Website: lowes
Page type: billing-address
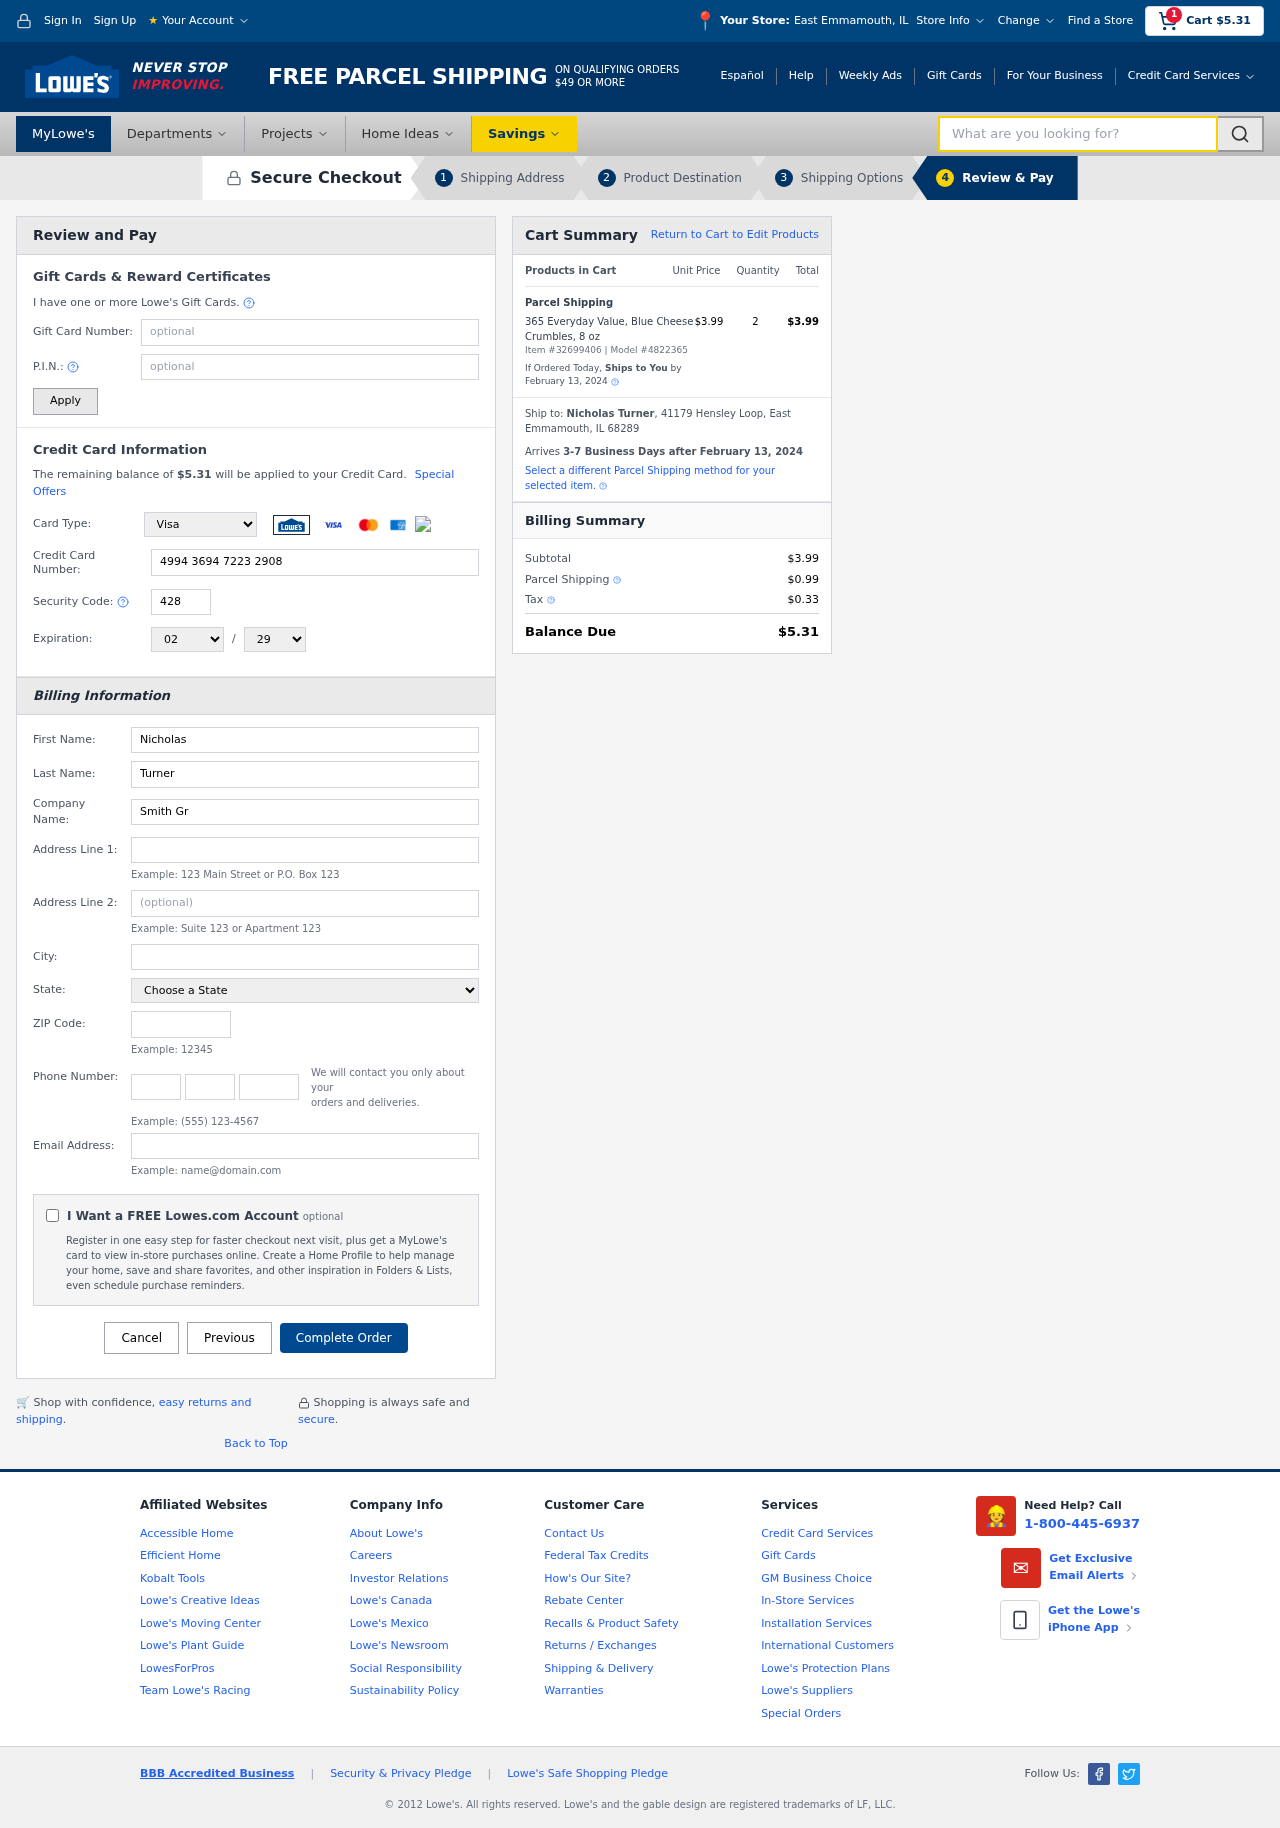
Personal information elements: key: PII_CARD_CVV
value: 428
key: PII_CARD_EXPIRY_MONTH
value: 02
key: PII_CARD_EXPIRY_YEAR
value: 29
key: PII_CARD_NUMBER
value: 4994 3694 7223 2908
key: PII_CARD_TYPE
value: Visa
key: PII_CITY
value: East Emmamouth
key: PII_CITY_STATE
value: East Emmamouth, IL
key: PII_COMPANY
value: Smith Group
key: PII_EMAIL
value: nicholas.turner@gmail.com
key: PII_FIRSTNAME
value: Nicholas
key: PII_FULLNAME
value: Nicholas Turner
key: PII_LASTNAME
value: Turner
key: PII_PHONE_AREA
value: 378
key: PII_PHONE_PREFIX
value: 672
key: PII_PHONE_SUFFIX
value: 3806
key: PII_POSTCODE
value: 68289
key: PII_STATE
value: Illinois
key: PII_STREET
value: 41179 Hensley Loop
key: PII_CITY_STATE_ZIP
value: East Emmamouth, IL 68289
Product elements: key: PRODUCT1_NAME
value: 365 Everyday Value, Blue Cheese Crumbles, 8 oz
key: PRODUCT1_PRICE
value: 3.99
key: PRODUCT1_QUANTITY
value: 2
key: PRODUCT_ITEM_NUMBER
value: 32699406
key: PRODUCT_MODEL_NUMBER
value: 4822365
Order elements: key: ORDER_SUBTOTAL
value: $5.31
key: ORDER_TOTAL
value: $5.31
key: ORDER_SHIPPING_DATE
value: February 13, 2024
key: ORDER_SUBTOTAL
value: $3.99
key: ORDER_DELIVERY_DATE
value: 3-7 Business Days after February 13, 2024
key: ORDER_SHIPPING_DATE2
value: February 13, 2024
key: ORDER_SUBTOTAL2
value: $3.99
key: ORDER_SHIPPING_COST
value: $0.99
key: ORDER_TAX
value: $0.33
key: ORDER_TOTAL2
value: $5.31
Search elements: key: HEADER_SEARCH
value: What are you looking for?